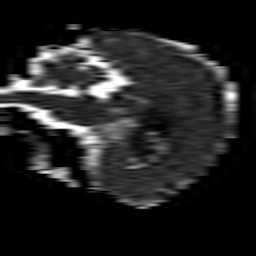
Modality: ADC
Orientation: sagittal
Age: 47
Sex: female
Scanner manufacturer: philips
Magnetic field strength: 1.5 T
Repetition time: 3.412 s
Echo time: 0.06922 s